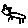
Label: cat